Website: lowes
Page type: payment
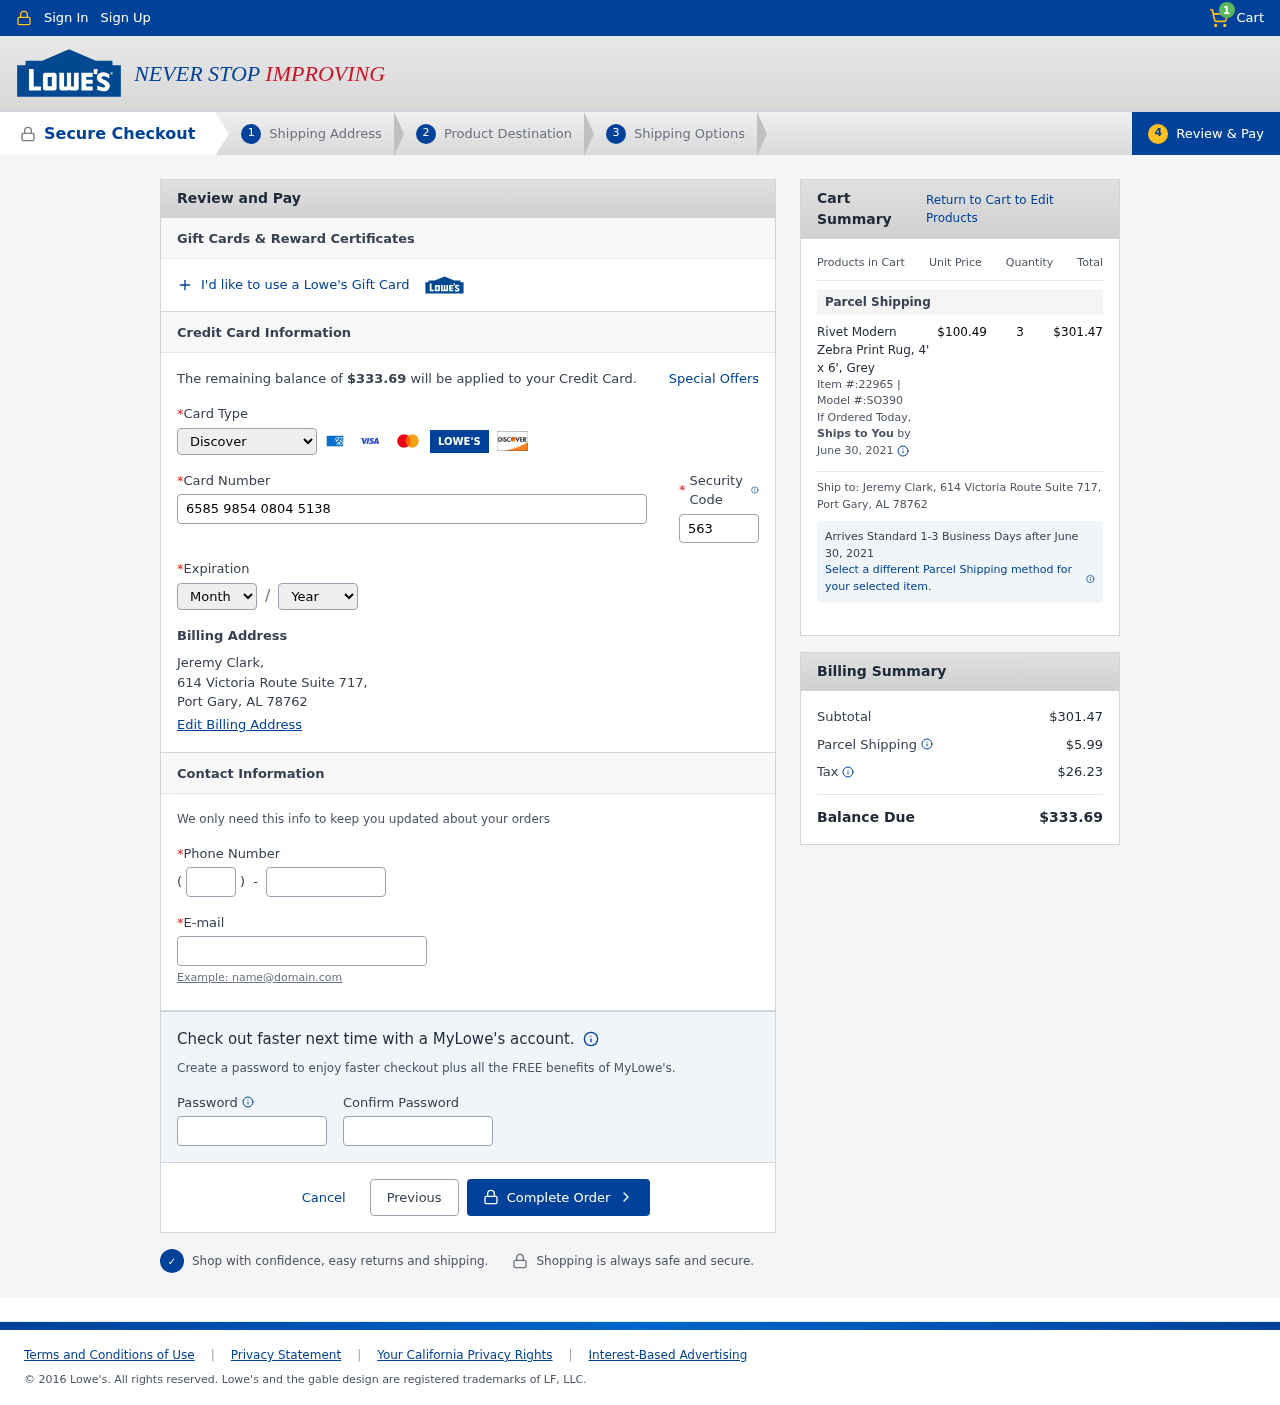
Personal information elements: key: PII_CARD_CVV
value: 563
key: PII_CARD_EXPIRY_MONTH
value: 12
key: PII_CARD_EXPIRY_YEAR
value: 27
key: PII_CARD_NUMBER
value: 6585 9854 0804 5138
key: PII_CARD_TYPE
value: Discover
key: PII_CITY_STATE_ZIP
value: Port Gary, AL 78762
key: PII_EMAIL
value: jeremyclark@yahoo.com
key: PII_FULLNAME
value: Jeremy Clark,
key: PII_PHONE
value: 8856300867
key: PII_PHONE_AREA
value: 885
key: PII_STREET
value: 614 Victoria Route Suite 717,
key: PII_FULLNAME2
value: Jeremy Clark
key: PII_STREET2
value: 614 Victoria Route Suite 717
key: PII_CITY_STATE_ZIP2
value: Port Gary, AL 78762
Product elements: key: PRODUCT1_NAME
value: Rivet Modern Zebra Print Rug, 4' x 6', Grey
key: PRODUCT1_PRICE
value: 100.49
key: PRODUCT1_QUANTITY
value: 3
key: PRODUCT1_ITEM
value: Item #:22965
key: PRODUCT1_MODEL
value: Model #:SO390
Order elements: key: ORDER_NUM_ITEMS
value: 1
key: ORDER_TOTAL
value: $333.69
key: ORDER_SHIPPING_DATE
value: June 30, 2021
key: ORDER_SUBTOTAL
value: $301.47
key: ORDER_SHIPPING_DATE2
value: June 30, 2021
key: ORDER_SHIPPING_COST
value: $5.99
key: ORDER_TAX
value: $26.23